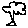
Label: tree